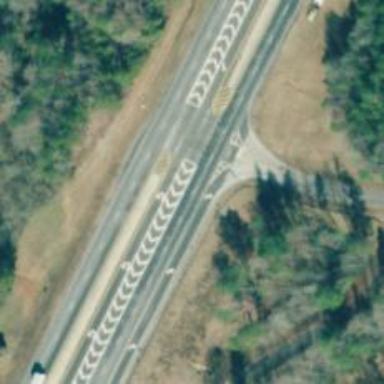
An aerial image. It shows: Trunk highway.